Chest X-ray:
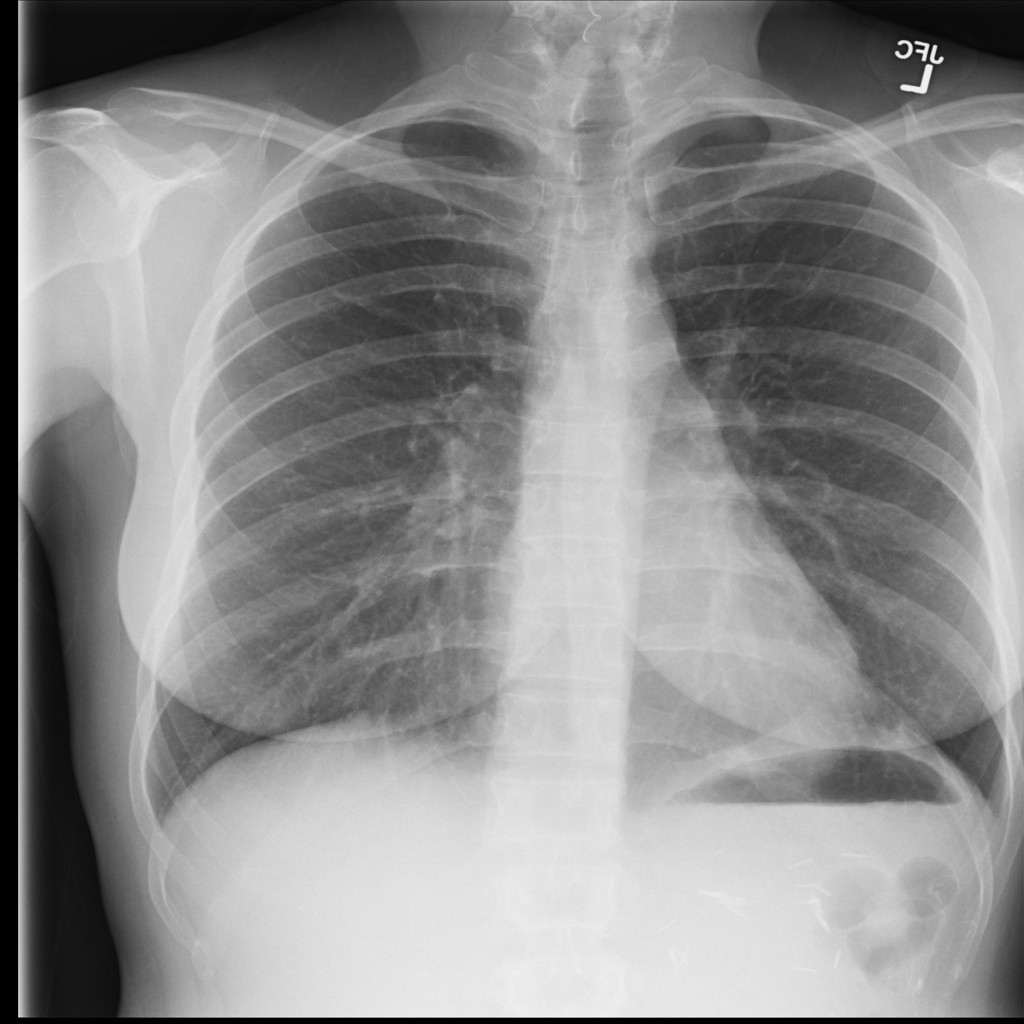
No abnormal finding: yes